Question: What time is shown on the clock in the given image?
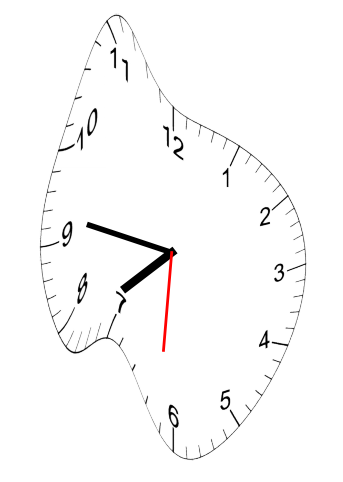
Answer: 07:46:31